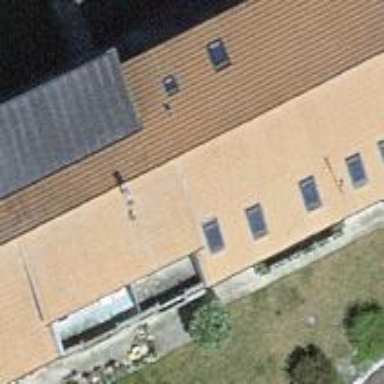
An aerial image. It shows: Gabled roof on residential building.